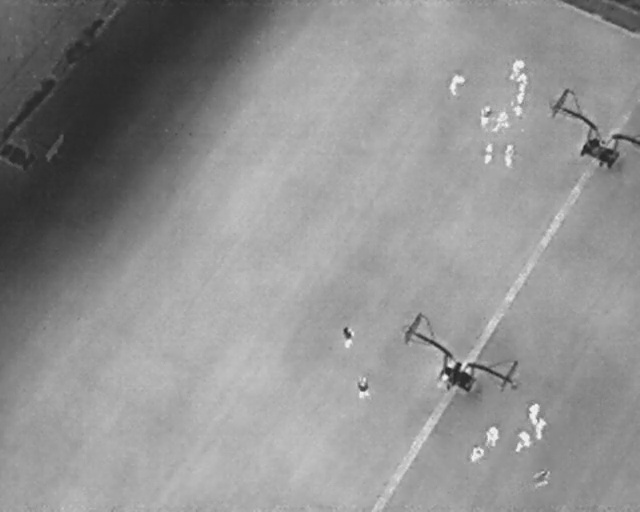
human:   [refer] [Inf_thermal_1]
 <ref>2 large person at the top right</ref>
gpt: <box>[[69, 15, 73, 17, 14], [76, 22, 80, 25, 14]]</box>

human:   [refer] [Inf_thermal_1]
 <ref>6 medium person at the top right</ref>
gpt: <box>[[78, 12, 82, 14, 27], [80, 13, 82, 16, 2], [79, 17, 82, 19, 5], [79, 20, 82, 22, 2], [74, 21, 77, 23, 11], [74, 28, 77, 30, 5]]</box>

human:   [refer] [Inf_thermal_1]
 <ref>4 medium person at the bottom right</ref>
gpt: <box>[[81, 79, 85, 81, 8], [82, 82, 86, 84, 13], [75, 83, 78, 86, 6], [73, 87, 75, 90, 23]]</box>

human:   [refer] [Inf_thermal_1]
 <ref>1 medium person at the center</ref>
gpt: <box>[[52, 64, 56, 66, 2]]</box>